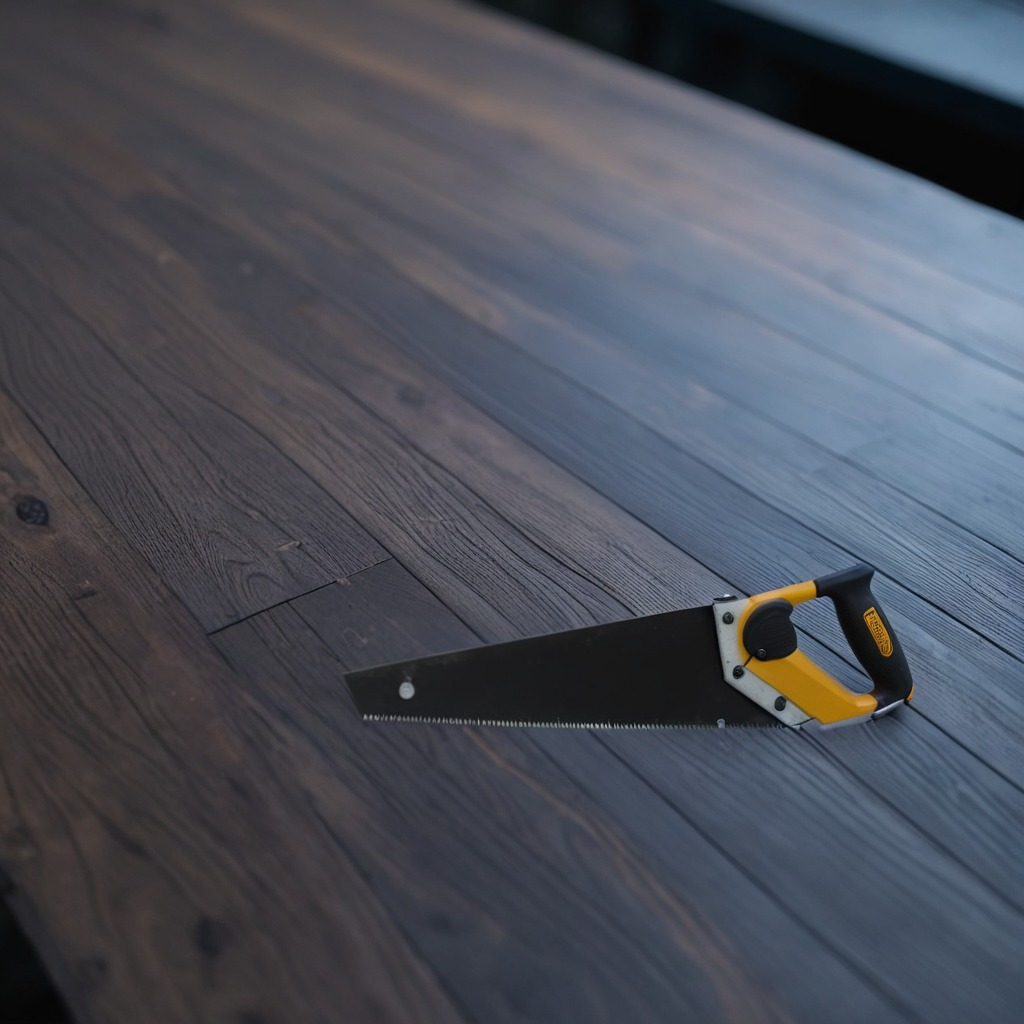
A metal saw lies on a old table with burn marks in a small garage at twilight.